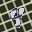
Label: 4